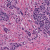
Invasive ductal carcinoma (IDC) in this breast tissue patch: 1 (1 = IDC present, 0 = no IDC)